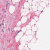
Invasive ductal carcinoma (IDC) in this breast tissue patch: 1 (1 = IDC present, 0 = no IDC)